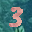
Label: 3